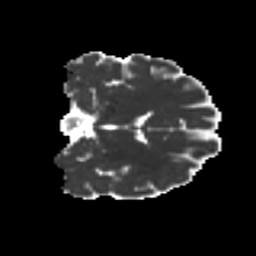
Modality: MD
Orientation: coronal
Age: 23
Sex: female
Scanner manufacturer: ge
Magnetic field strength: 3 T
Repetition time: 7.8 s
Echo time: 0.0606 s